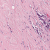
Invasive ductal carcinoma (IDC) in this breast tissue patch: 1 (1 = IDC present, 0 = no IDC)